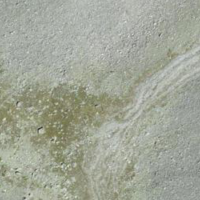
EUNIS habitat code: 48
Species observed at this site:
Cryptogramma crispa